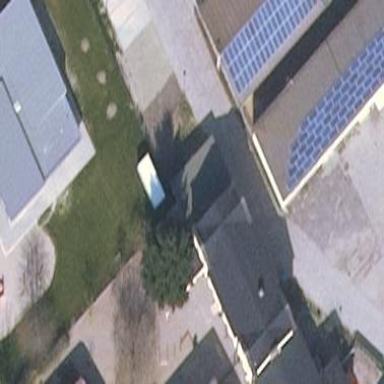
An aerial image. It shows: Kindergarten building.